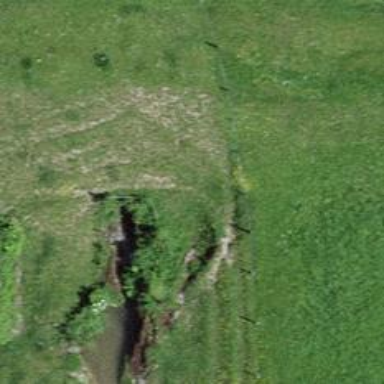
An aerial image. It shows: Culvert tunnel.